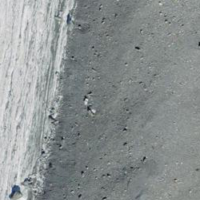
EUNIS habitat code: 49
Species observed at this site:
Gentiana brachyphylla